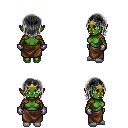
a pixel art fantasy rpg character, female body template, orc, green skin, leather shoulder armor, robe skirt, gray long bangs hairstyle, gold tiara, metal gloves, white slippers, four views (front, back, left, right), 2x2 character sprite sheet, small pixel art, hard edges, no anti-aliasing